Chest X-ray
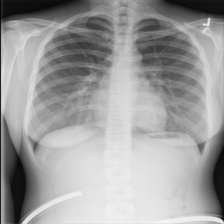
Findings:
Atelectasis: negative
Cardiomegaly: negative
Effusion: negative
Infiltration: negative
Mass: negative
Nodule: negative
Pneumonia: negative
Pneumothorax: negative
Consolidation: negative
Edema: negative
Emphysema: negative
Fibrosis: negative
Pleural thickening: negative
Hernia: negative